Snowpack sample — Buffalo Mountain, Silverthorne, Colorado, USA (2/22/26, 2:02 PM MST)
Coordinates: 39.622, -106.113
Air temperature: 33 °F
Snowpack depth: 63 cm
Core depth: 10 cm
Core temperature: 32 °F
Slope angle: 11°, slope face: 116°
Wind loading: low
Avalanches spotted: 0
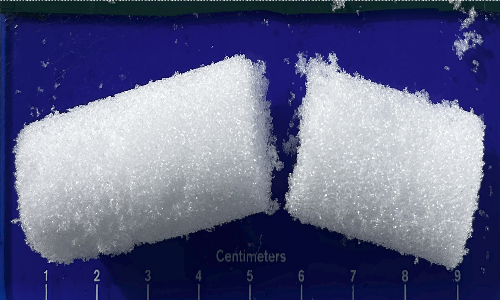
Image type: core
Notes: In a firebreak similar to site 1, minimal wind loading with no spotted avalanches (not many faces in view though)